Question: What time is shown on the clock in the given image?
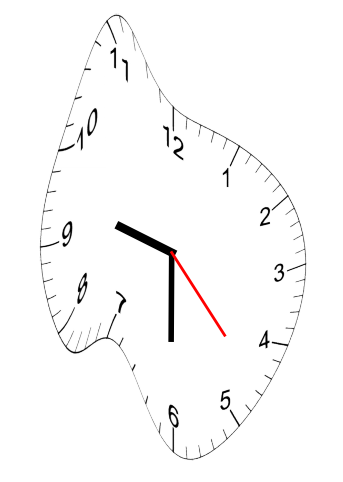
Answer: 09:30:23